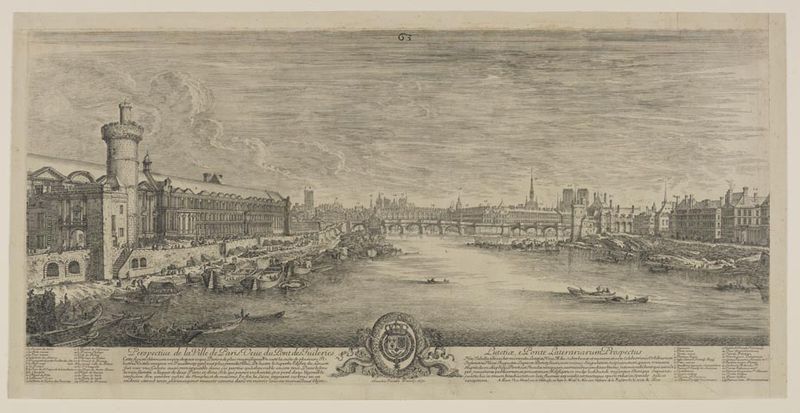
Titel: "Perspective de la Ville de Paris ..." - Ansicht von der Pont des Tuileries auf Paris
Künstler: Israël Silvestre
Standort: Karlsruhe
Institution: Staatliche Kunsthalle Karlsruhe
Schlagwörter: himmel, wolken, fluss, brücke, boote, turm, papier, monochrom, arch, arches, architecture, crown, men, people, stairs, steps, white, window, black, france, gray, grey, old, wall, windows, print, brown, perspective, stadtansicht, stich, paris, wappen, fluchtpunkt, cloud, clouds, sky, stone, rundbögen, boat, building, landscape, sea, ship, water, houses, roof, roofs, tower, spain, spanish, river, drawing, black and white, oval, castle, etching, illustration, sketch, french, writing, beschreibung, boats, bridge, town, italy, city, seine, ink, inscription, walls, bridges, buildings, venice, engraving, map, pencil, england, harbor, coat of arms, crest, canoe, lanscape, venus, book, ships, lithograph, chimneys, spire, steeple, port, station, towers, text, words, historic, vista, rooftops, emblem, distant, london, dock, canal, pier, canals, waterway, fortification, oars, thames, craft, word, peer, expanse, canoes, cridges, coud, bridgs, watercraft, wordsw, bpats